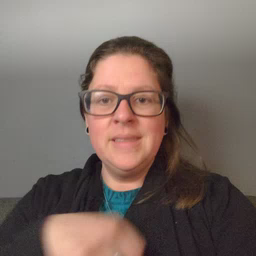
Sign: zipper